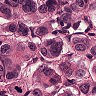
Metastatic tissue present: yes